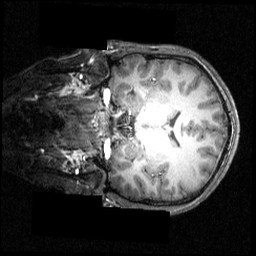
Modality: T1w
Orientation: coronal
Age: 19
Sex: male
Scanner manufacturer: siemens
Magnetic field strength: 3.951 T
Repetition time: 1.5 s
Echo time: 0.00335 s